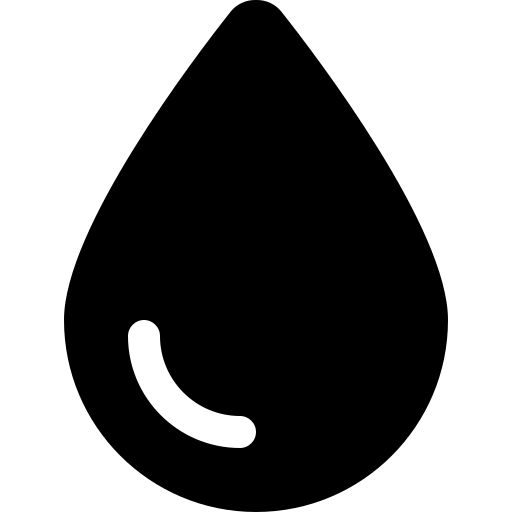
Tags: icon, FontAwesome, fa-icon, solid, droplet